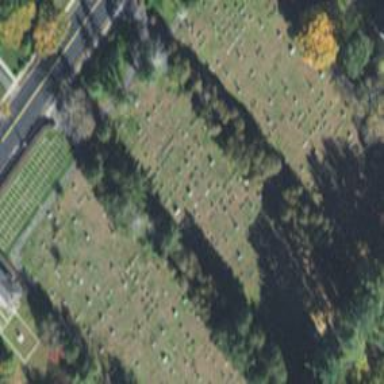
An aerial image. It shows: Cemetery that serves as grave yard with historic significance.